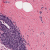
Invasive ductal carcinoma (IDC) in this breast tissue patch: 0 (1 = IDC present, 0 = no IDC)